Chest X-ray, PA view. Patient: 21 years old, sex F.
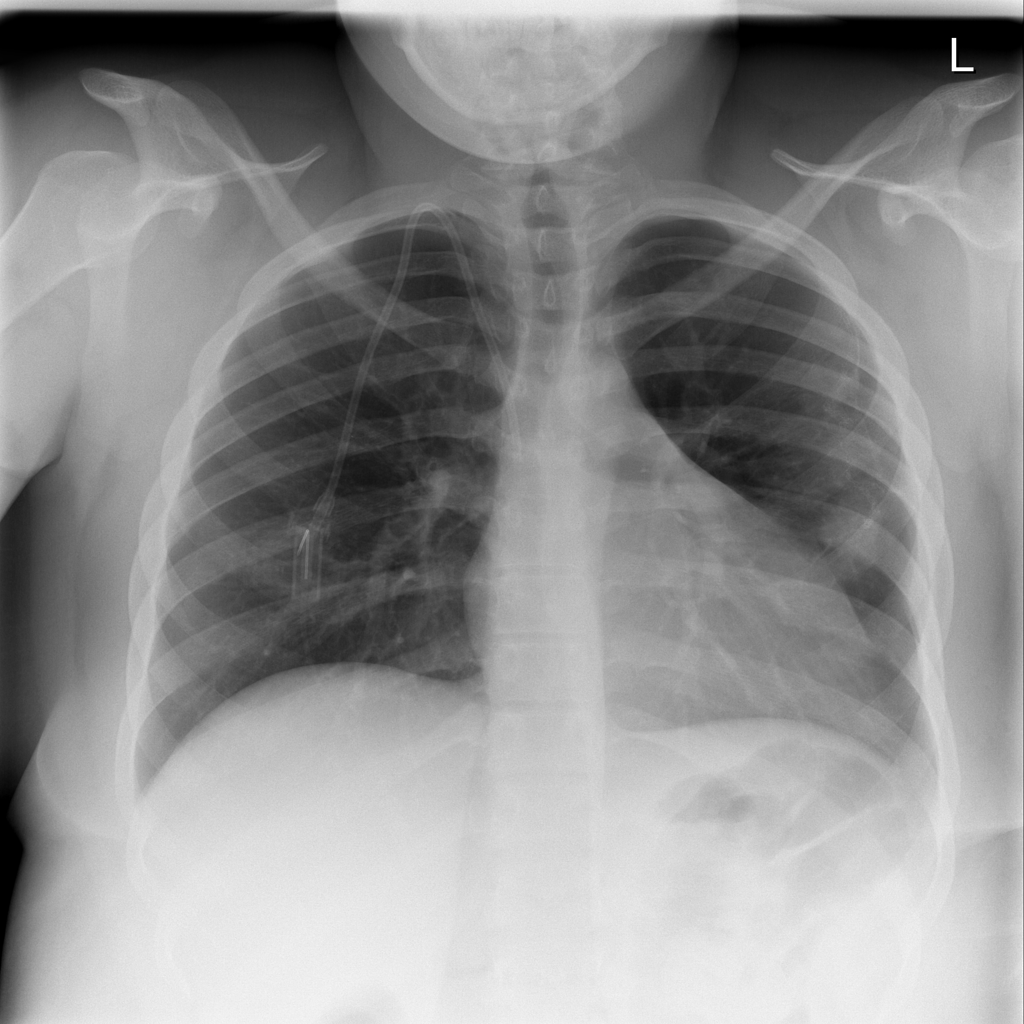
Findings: Pneumothorax